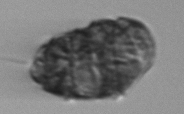
Label: Margalefidinium